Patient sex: M
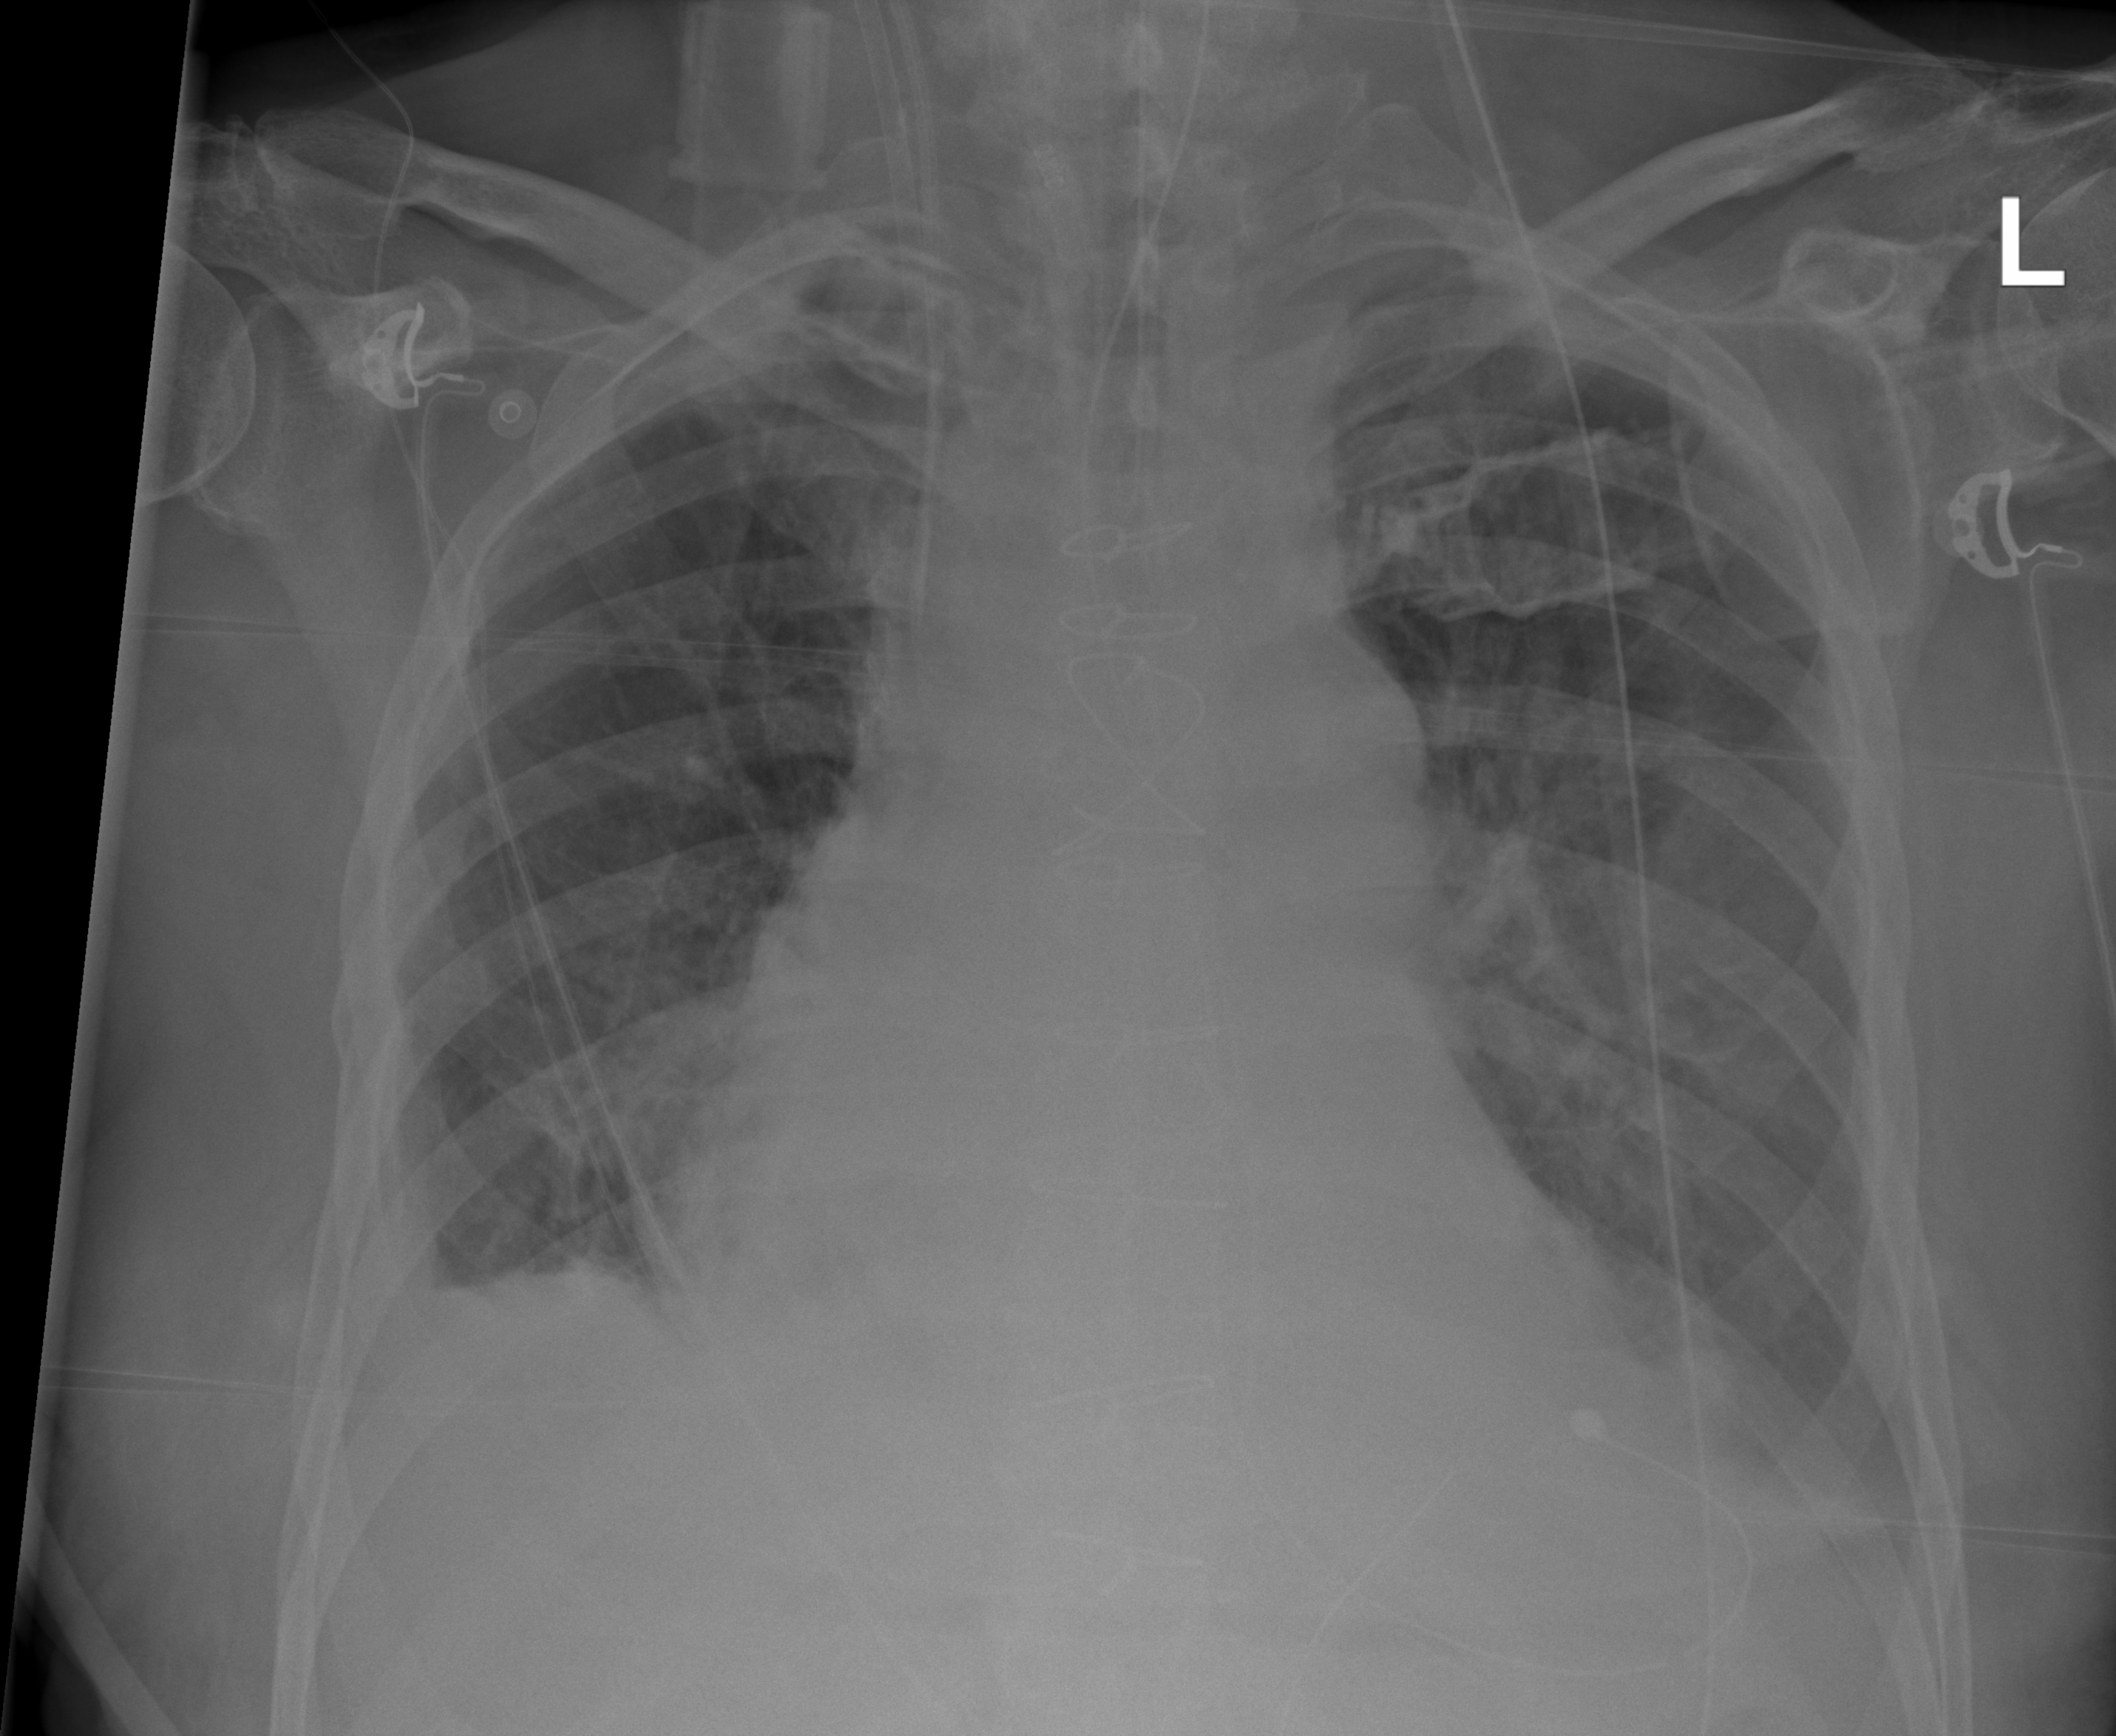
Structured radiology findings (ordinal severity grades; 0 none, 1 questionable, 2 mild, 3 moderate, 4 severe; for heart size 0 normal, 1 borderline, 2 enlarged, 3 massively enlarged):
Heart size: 2
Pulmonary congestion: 2
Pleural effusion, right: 3
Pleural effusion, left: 3
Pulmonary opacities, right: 2
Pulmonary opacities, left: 2
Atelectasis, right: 2
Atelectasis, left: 2